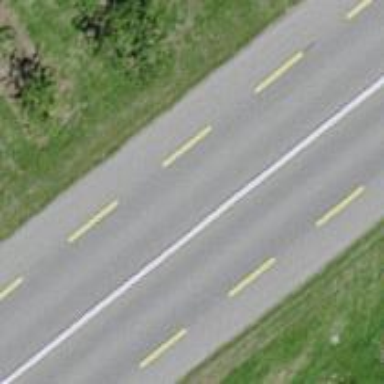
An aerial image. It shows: Asphalt road with primary highway designation. There is advisory cycle lane.